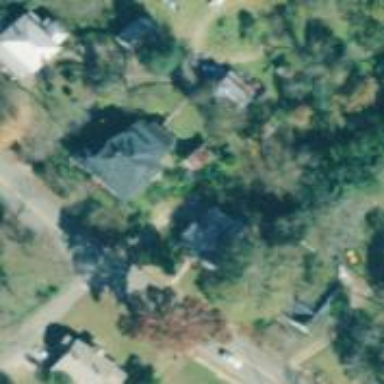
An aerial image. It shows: Driveway.